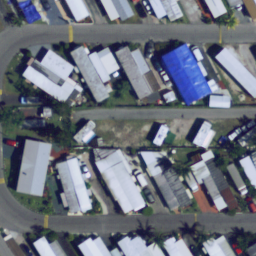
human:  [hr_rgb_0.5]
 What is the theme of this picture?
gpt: mobile home park

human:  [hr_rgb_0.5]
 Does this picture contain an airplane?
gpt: no

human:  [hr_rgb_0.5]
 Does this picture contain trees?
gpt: yes

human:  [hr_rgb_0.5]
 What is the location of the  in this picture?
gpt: i cannot see it